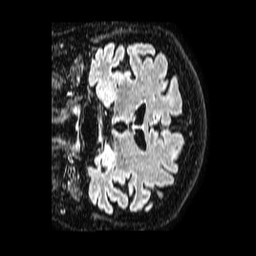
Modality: FLAIR
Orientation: coronal
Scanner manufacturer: philips
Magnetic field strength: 1.5 T
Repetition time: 4.8 s
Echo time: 0.3 s